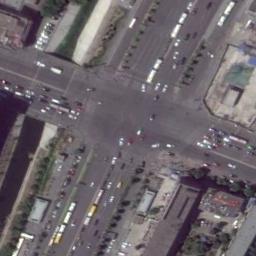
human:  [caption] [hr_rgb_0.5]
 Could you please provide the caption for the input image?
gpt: An intersection with dense traffic located in a commercial area .

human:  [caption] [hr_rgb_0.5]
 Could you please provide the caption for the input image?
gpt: There are several cars at the intersection .

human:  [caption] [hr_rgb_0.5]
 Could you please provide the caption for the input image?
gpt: There is a green space beside the crossroads .

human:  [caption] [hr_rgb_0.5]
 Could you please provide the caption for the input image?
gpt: There are many moving and waiting vehicles on the road at the intersection, There are many buildings and some trees around the intersection, And many cars are parked in the open space beside the intersection .

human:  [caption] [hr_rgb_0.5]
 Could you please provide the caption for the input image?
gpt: There are many cars at the intersection .